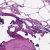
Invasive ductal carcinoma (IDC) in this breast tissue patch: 0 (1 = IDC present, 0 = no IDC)